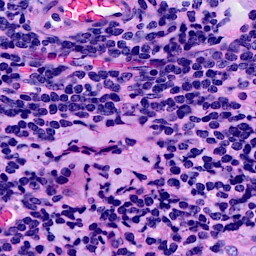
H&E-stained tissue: Breast